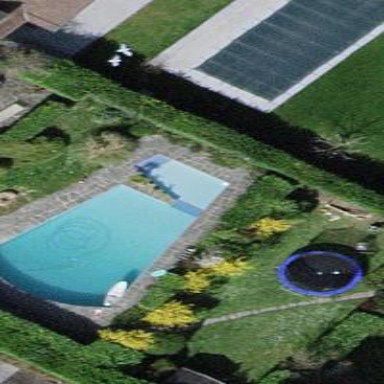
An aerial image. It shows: Swimming pool located in leisure land.